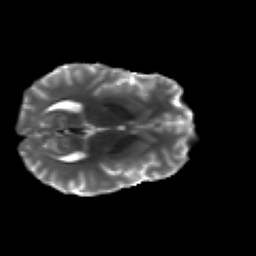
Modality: T2w
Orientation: axial
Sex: male
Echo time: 0.114 s